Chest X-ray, PA view. Patient: 59 years old, sex M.
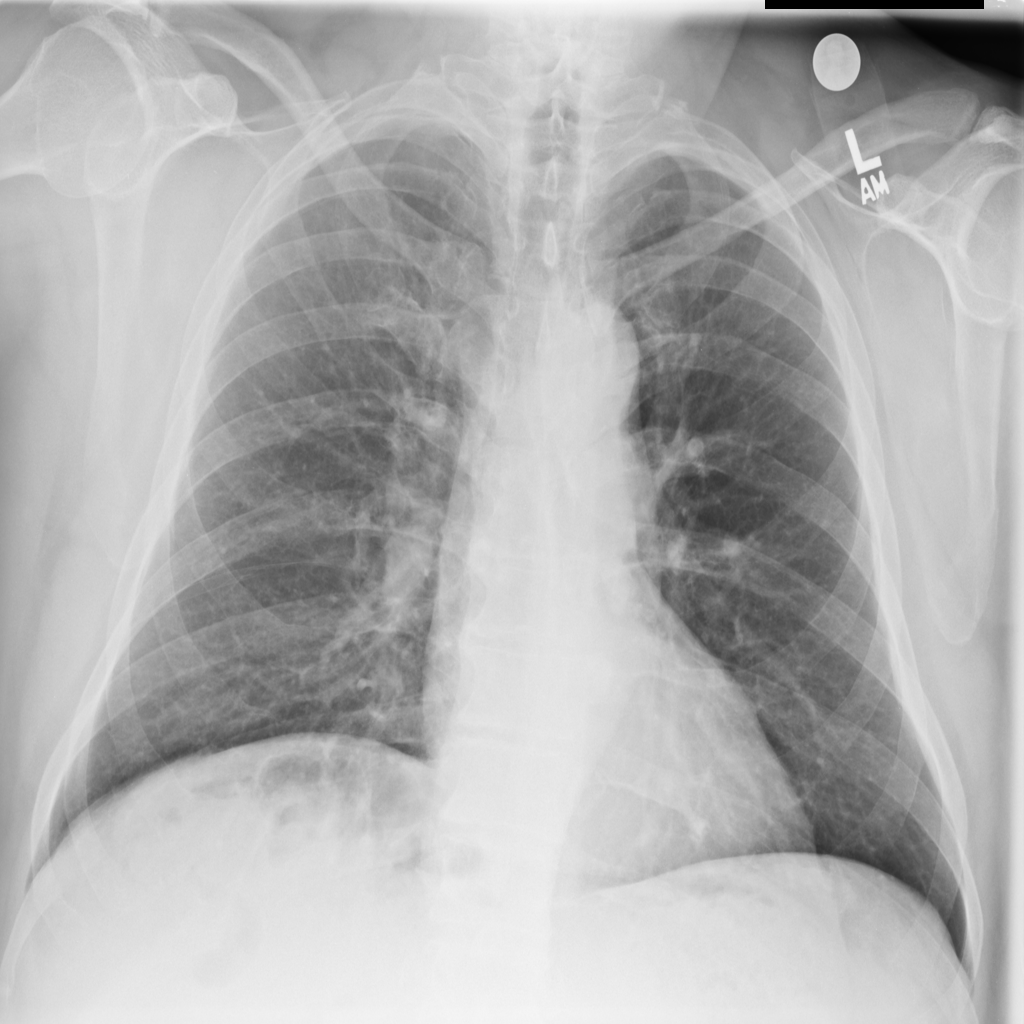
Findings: No Finding